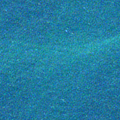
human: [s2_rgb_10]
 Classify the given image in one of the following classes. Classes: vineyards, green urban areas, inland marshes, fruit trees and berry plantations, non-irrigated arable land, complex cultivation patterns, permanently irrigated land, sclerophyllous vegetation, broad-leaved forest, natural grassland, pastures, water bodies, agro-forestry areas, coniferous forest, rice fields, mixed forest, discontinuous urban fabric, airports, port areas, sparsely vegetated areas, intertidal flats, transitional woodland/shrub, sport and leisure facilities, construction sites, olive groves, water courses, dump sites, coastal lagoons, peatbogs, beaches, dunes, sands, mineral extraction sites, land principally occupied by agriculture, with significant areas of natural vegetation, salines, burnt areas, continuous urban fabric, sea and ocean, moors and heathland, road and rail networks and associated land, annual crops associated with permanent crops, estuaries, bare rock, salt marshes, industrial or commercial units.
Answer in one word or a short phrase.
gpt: sea and ocean